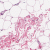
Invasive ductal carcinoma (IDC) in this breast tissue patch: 0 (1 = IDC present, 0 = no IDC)